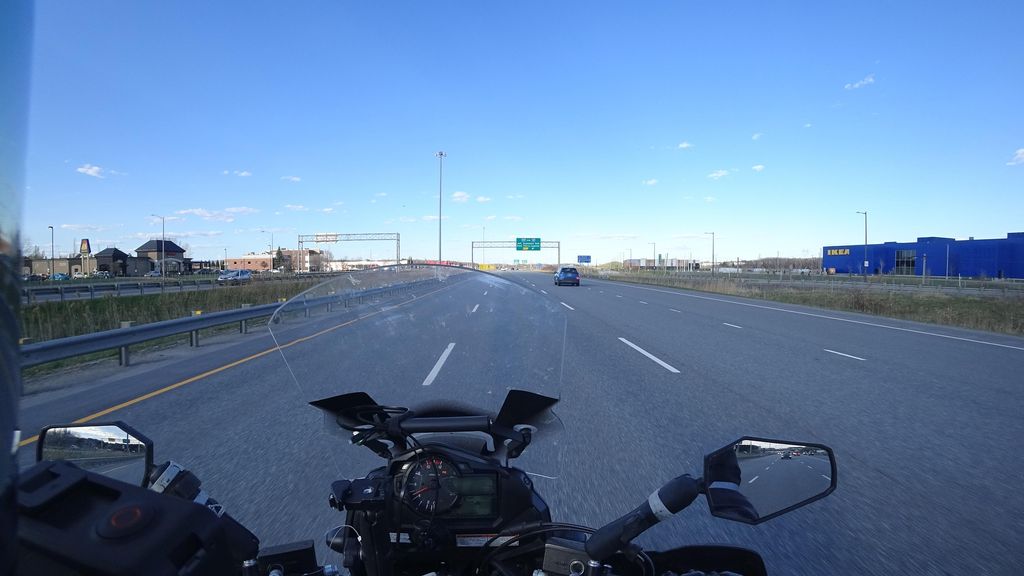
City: quebec_city